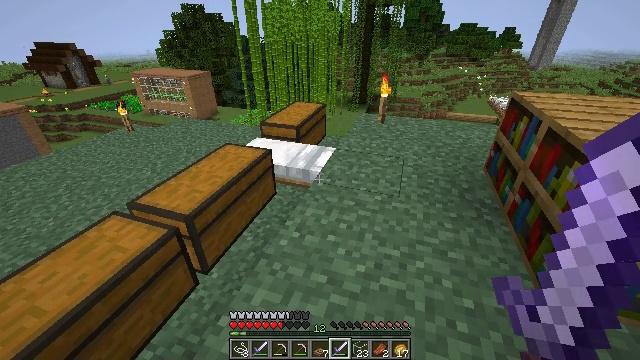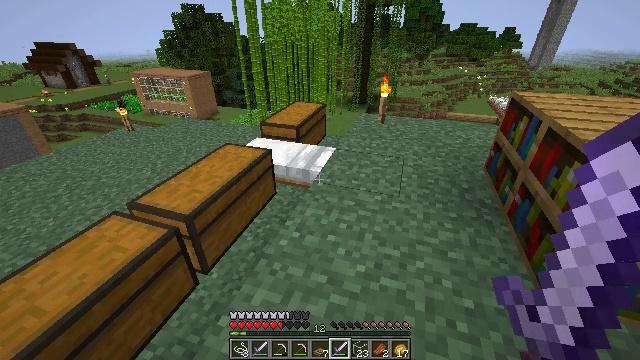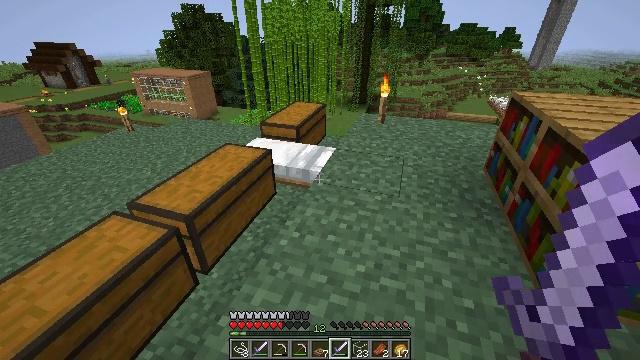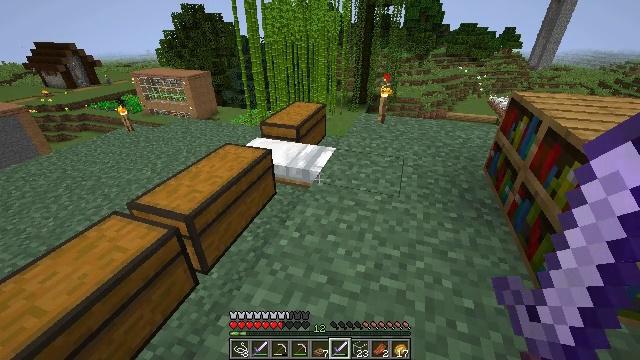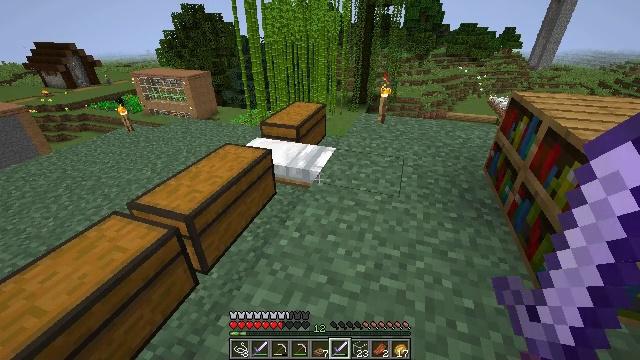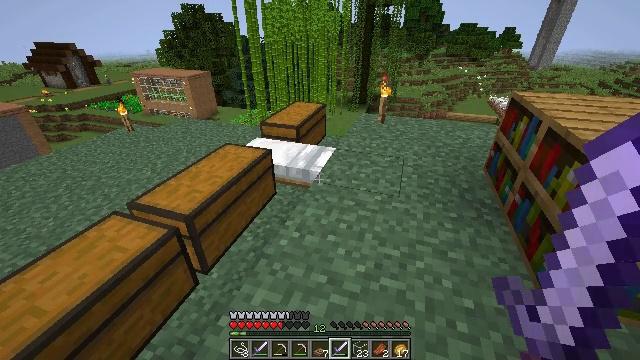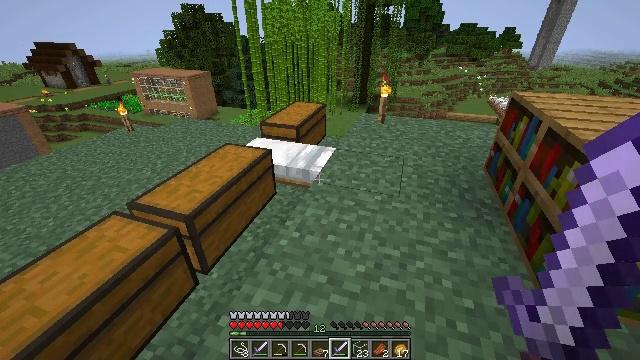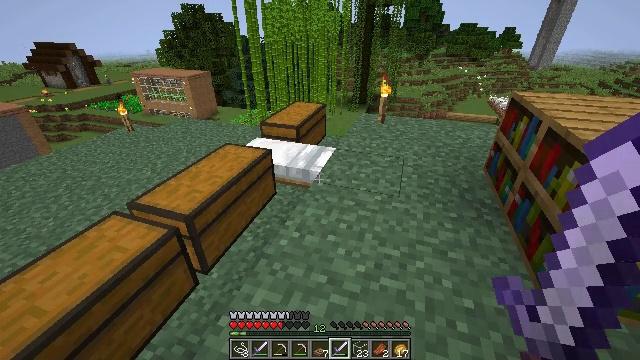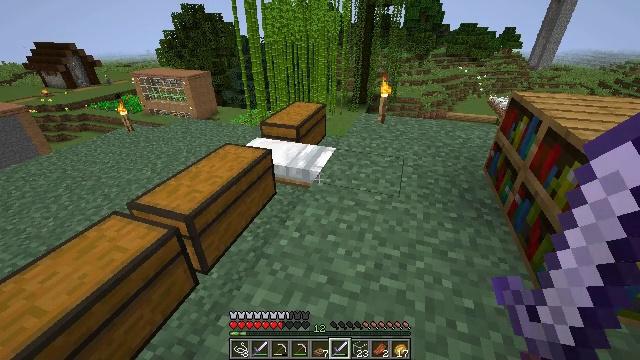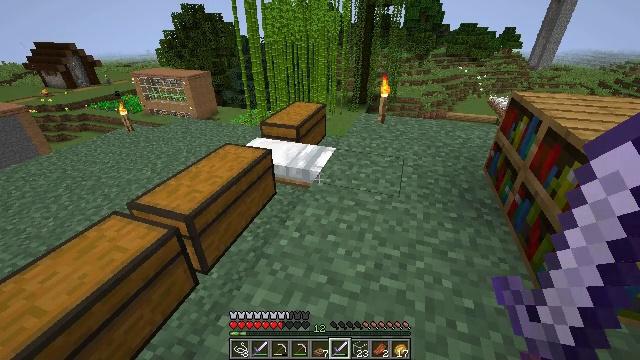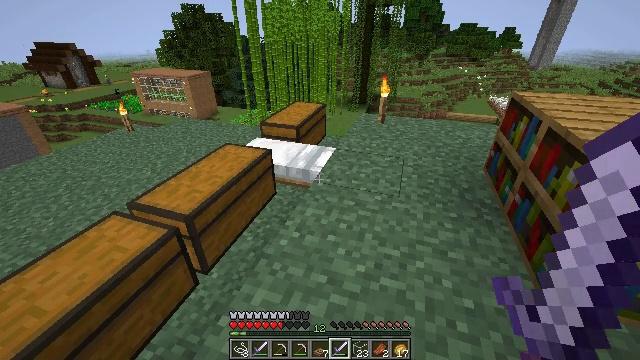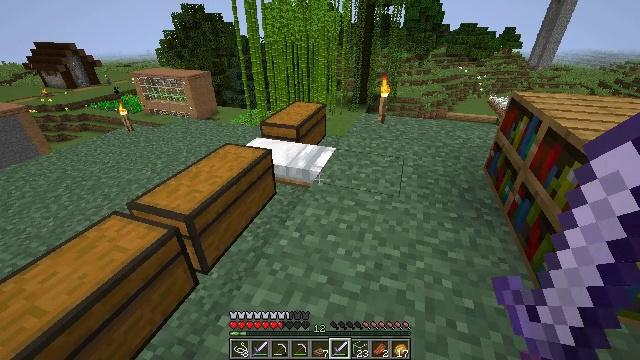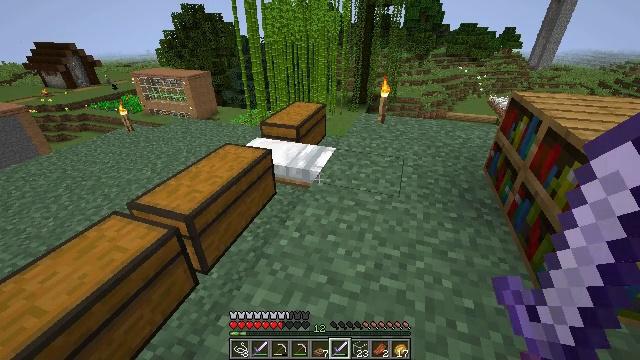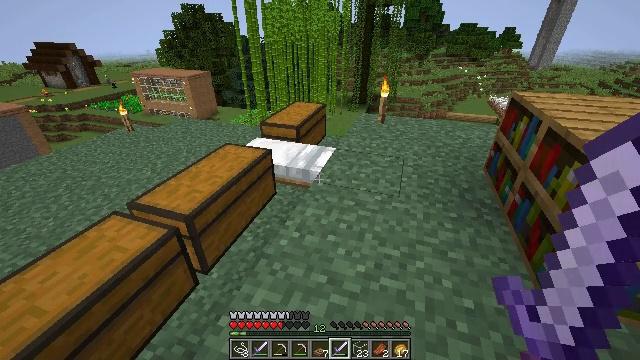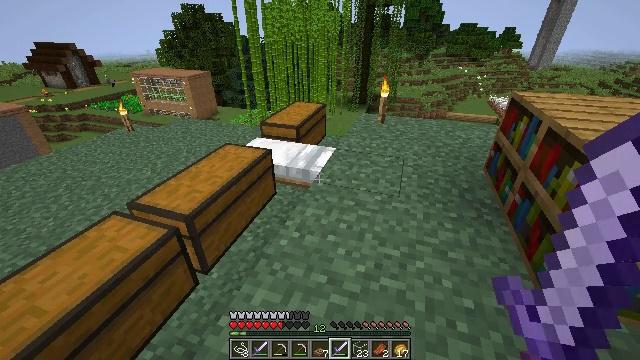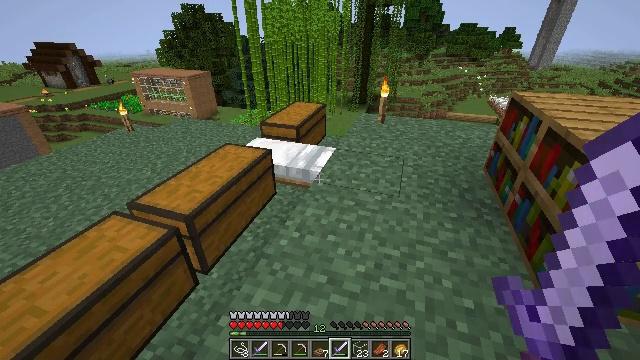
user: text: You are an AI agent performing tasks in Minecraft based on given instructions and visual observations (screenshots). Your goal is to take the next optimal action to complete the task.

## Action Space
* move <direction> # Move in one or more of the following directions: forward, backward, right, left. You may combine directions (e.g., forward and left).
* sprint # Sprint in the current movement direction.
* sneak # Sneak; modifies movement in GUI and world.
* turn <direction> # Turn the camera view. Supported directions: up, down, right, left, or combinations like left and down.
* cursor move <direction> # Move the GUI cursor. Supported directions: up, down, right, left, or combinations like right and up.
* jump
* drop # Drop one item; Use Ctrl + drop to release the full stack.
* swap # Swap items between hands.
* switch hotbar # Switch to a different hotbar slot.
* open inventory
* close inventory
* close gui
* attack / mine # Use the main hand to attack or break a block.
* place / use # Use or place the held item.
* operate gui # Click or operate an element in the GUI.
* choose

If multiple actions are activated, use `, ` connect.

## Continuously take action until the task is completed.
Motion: motion action
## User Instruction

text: Use the crafting table to make a bookshelf.
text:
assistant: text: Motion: no_op
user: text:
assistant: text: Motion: no_op
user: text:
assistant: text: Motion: no_op
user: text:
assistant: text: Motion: no_op
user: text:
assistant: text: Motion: no_op
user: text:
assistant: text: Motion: no_op
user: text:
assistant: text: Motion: no_op
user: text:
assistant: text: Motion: no_op
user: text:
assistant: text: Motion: no_op
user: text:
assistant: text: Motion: no_op
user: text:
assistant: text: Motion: no_op
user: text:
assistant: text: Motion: no_op
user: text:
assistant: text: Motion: no_op
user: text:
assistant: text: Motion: no_op
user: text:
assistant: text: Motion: no_op
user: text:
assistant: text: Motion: no_op
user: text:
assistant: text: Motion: no_op
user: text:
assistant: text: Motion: no_op
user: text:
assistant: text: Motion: no_op
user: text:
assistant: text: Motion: no_op
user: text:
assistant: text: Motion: no_op
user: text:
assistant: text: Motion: no_op
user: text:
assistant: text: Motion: no_op
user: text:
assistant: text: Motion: no_op
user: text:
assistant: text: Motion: no_op
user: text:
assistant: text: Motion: no_op
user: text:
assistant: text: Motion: no_op
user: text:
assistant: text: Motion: no_op
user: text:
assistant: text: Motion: no_op
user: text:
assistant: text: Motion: no_op